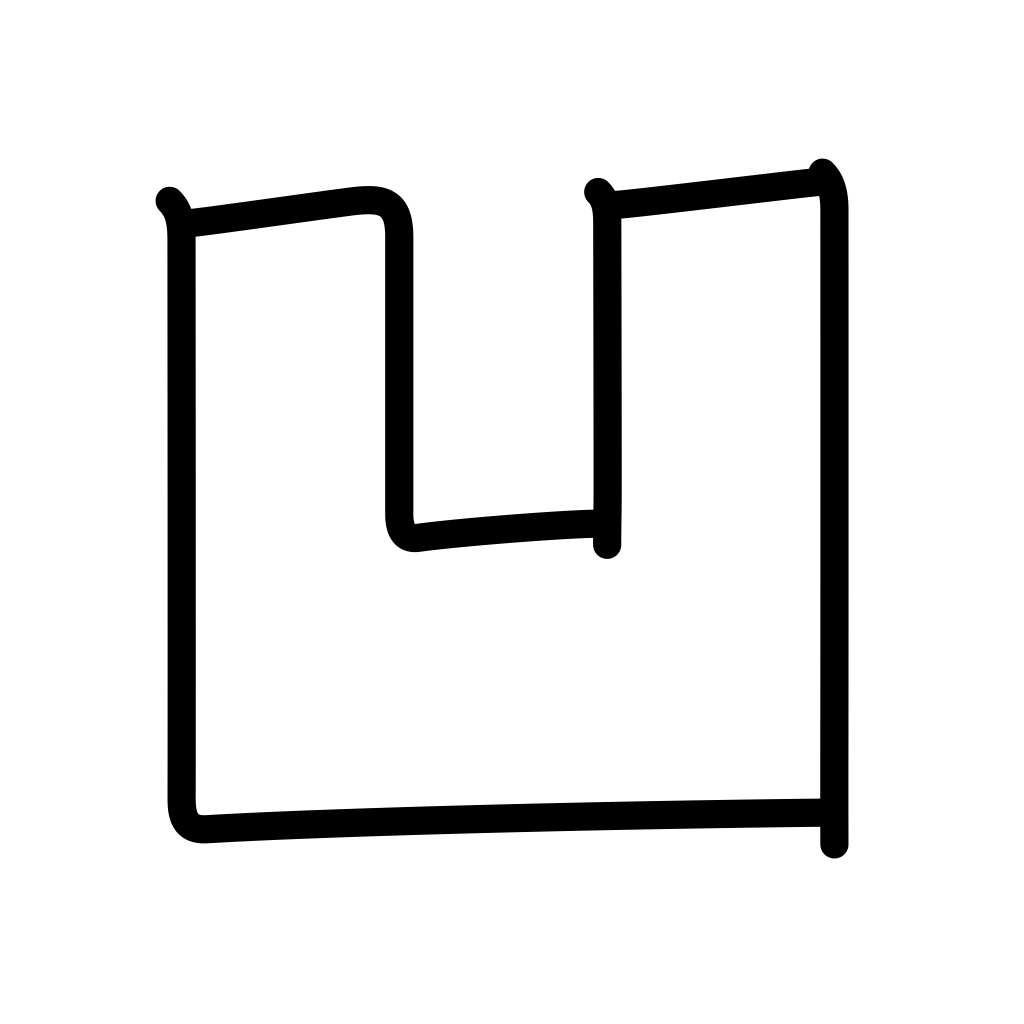
Meaning: concave, hollow, sunken